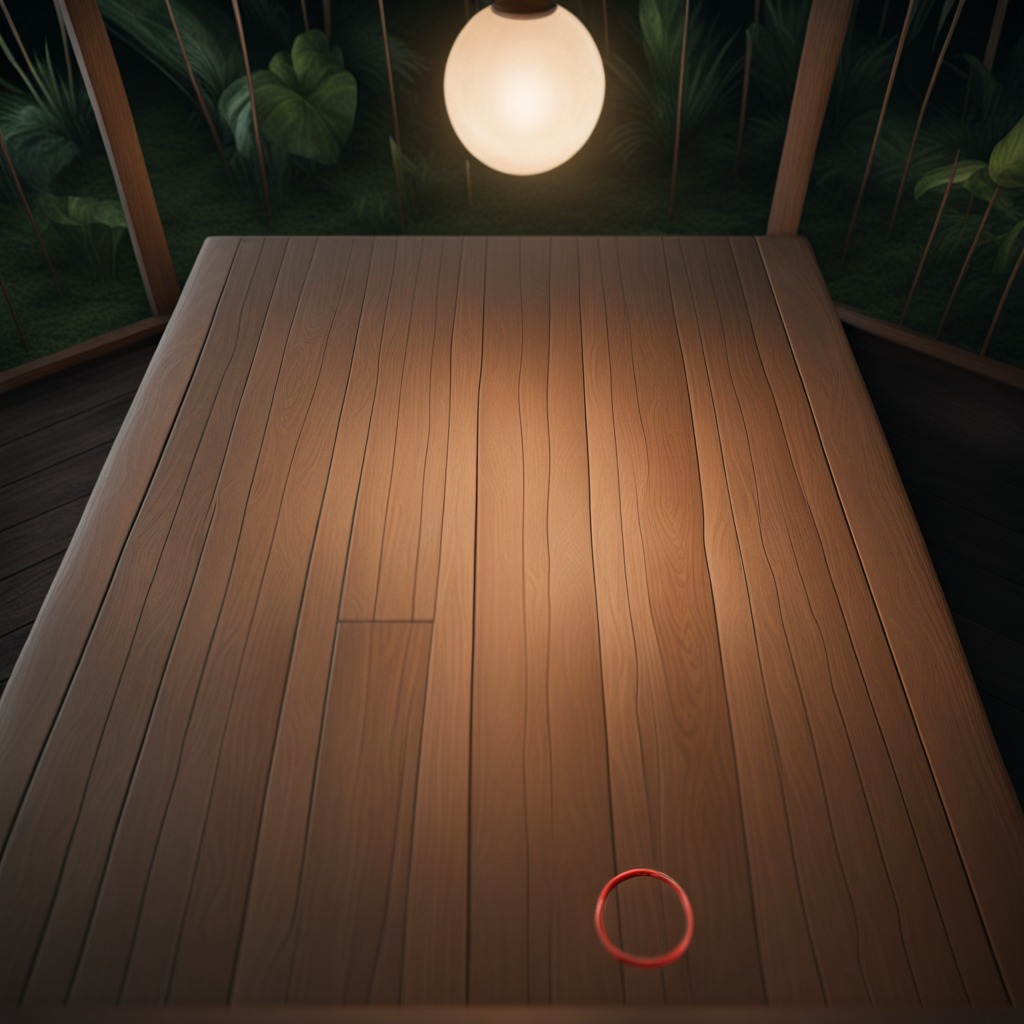
A rubber O-ring is lying on a wooden table inside a jungle field workshop tent at night with soft shadows worn but